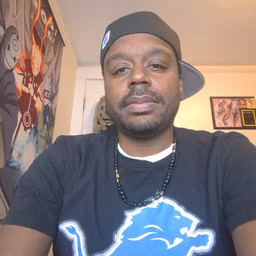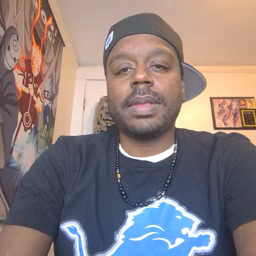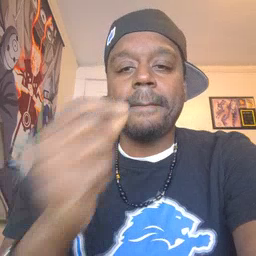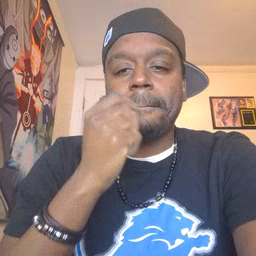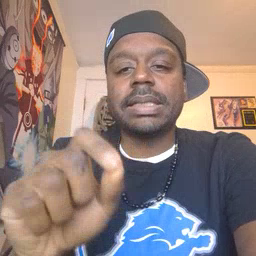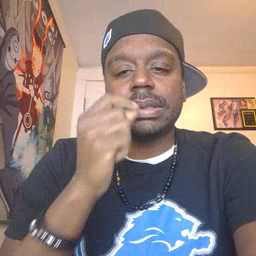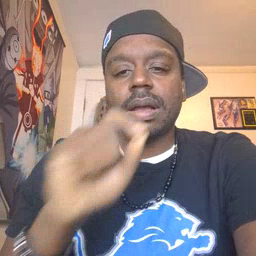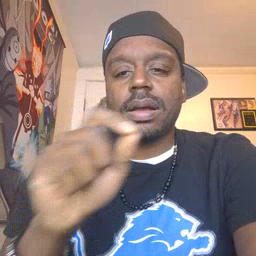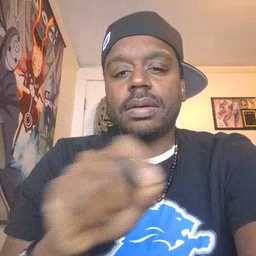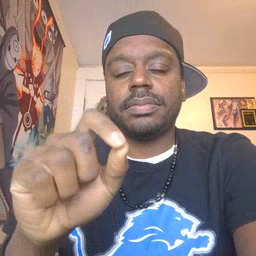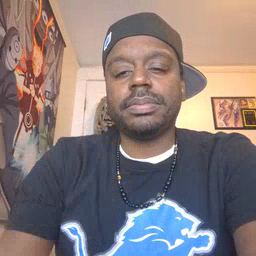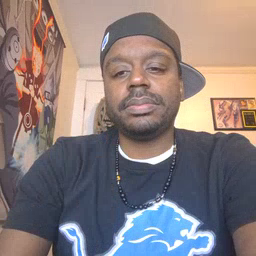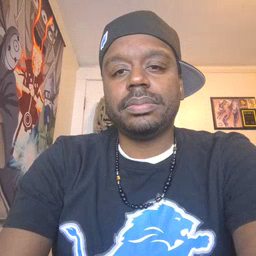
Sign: pencil